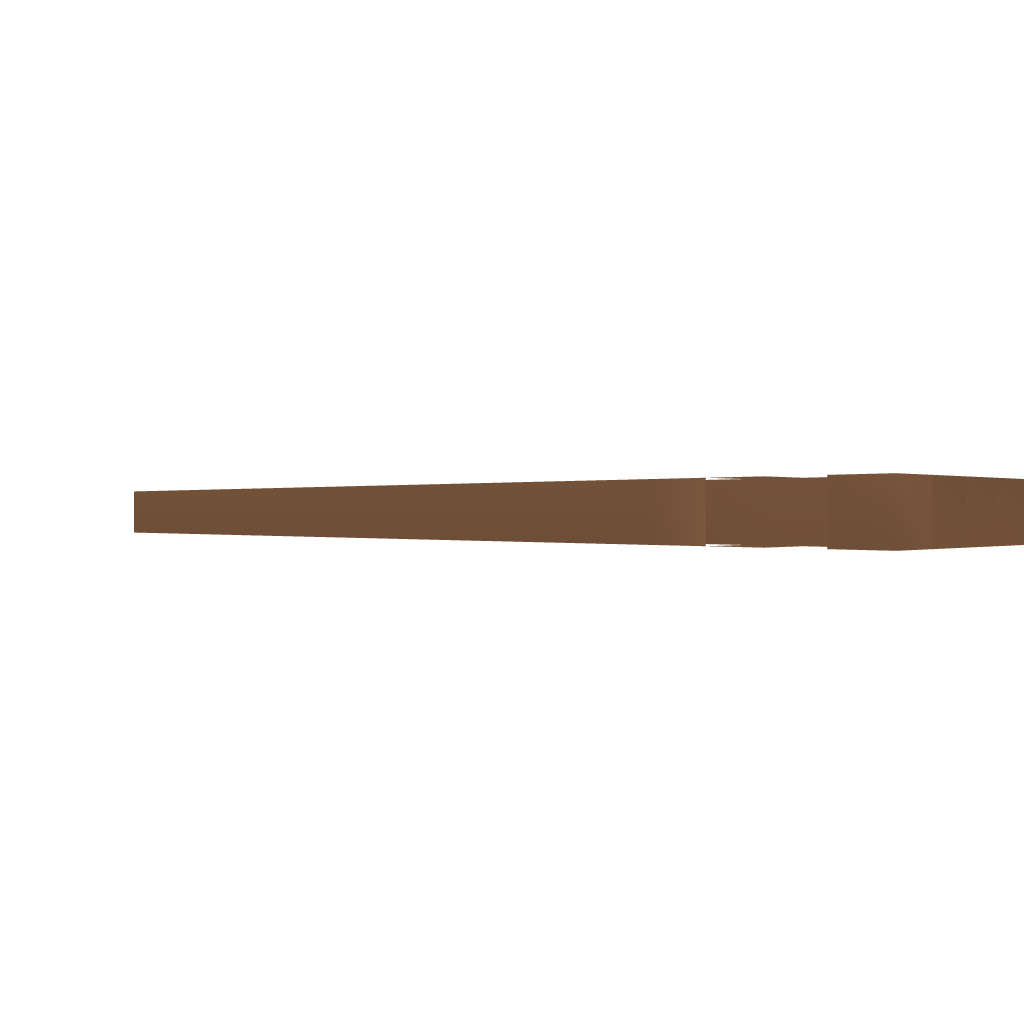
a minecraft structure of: Race34